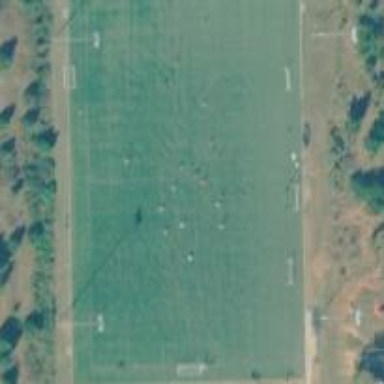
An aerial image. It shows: Soccer pitch for leisure land activities.